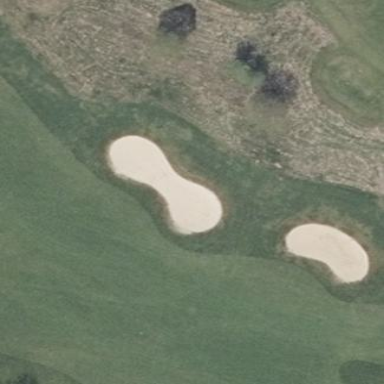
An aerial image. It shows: Golf bunker filled with sandy terrain.